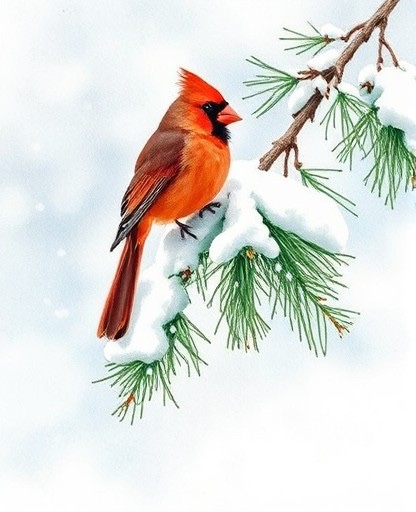
Category: Winter